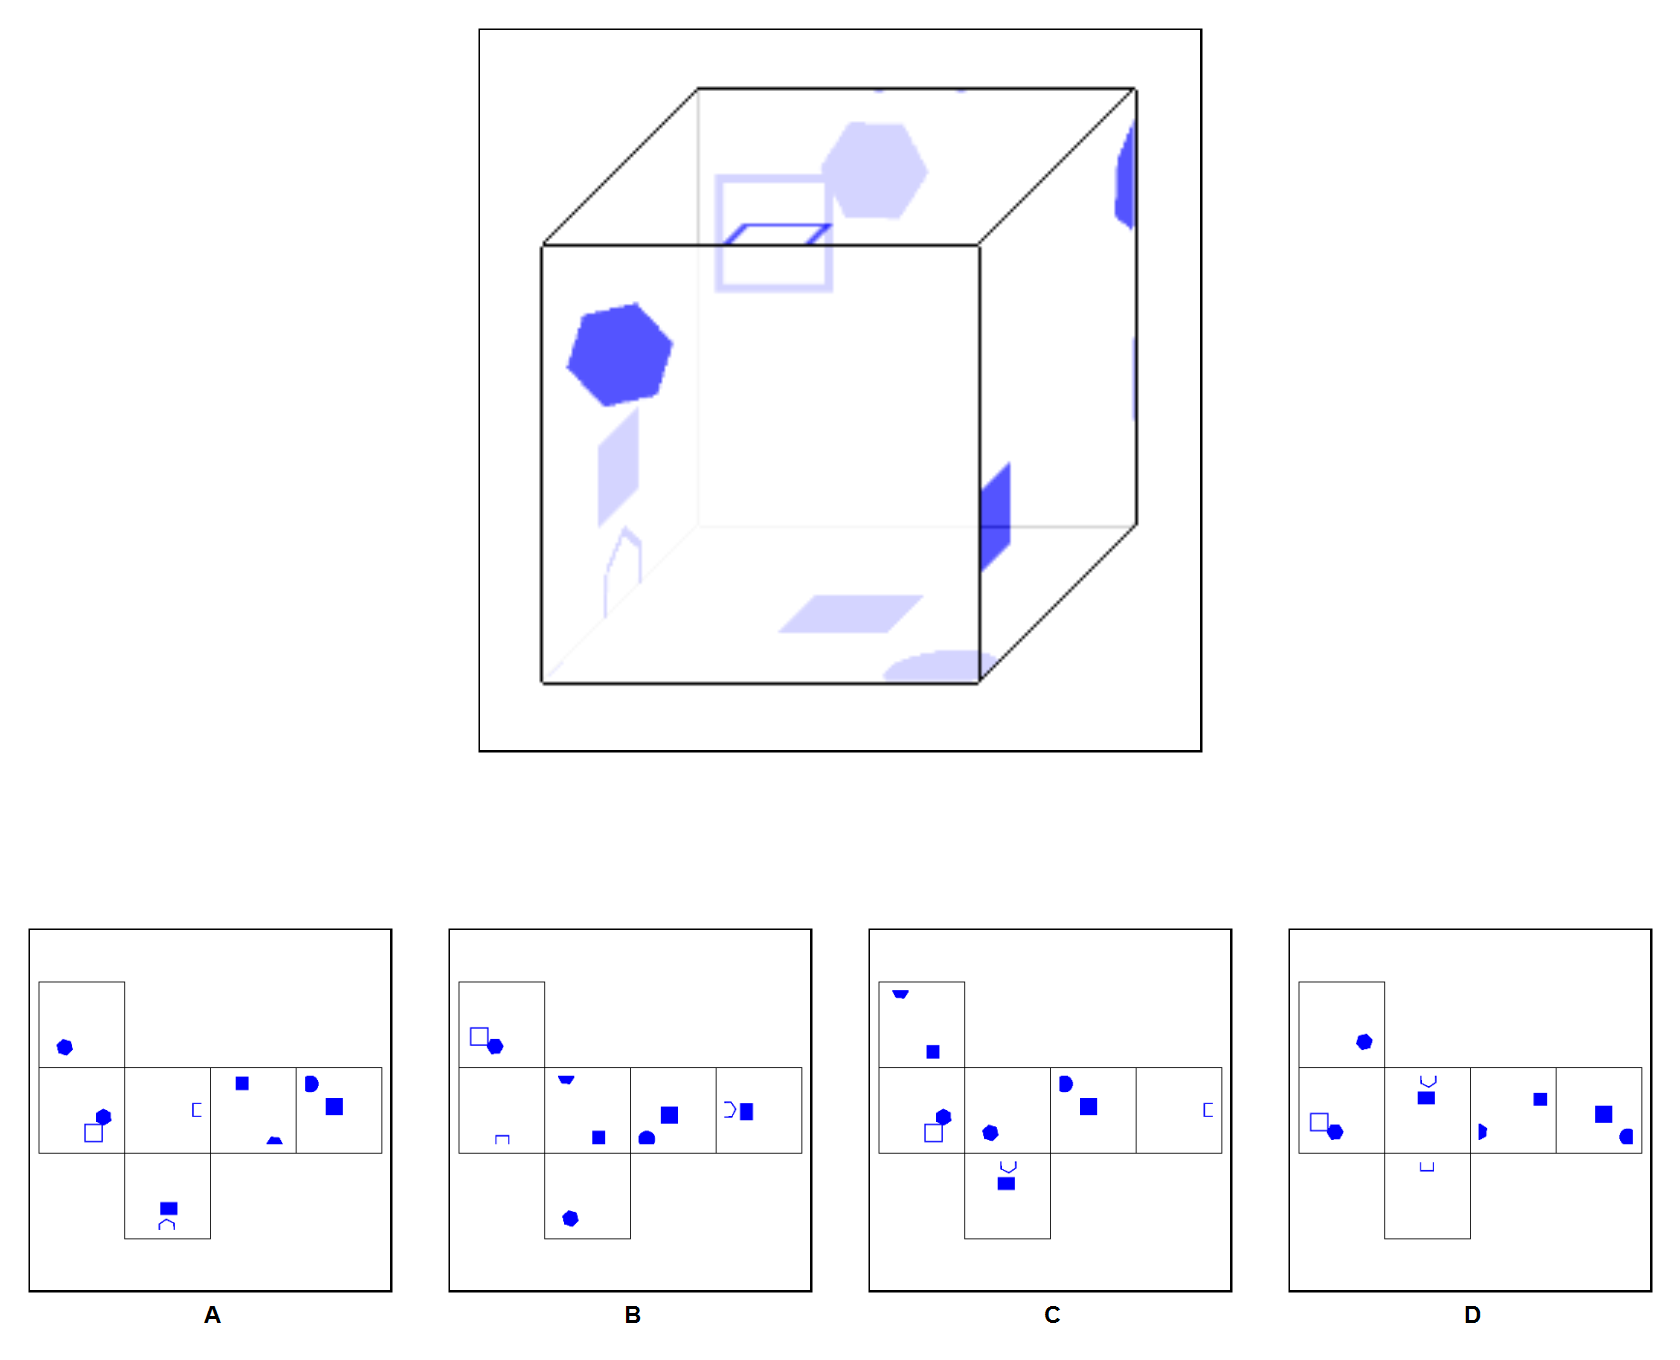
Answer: B